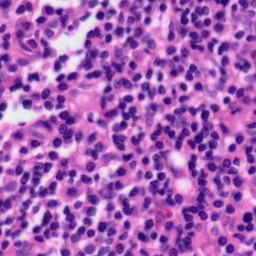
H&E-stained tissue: Tonsil